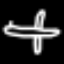
Label: airplane